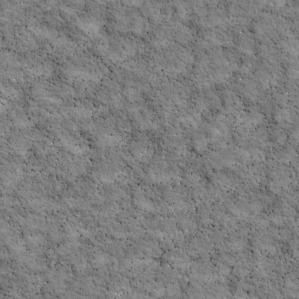
Label: non_frost